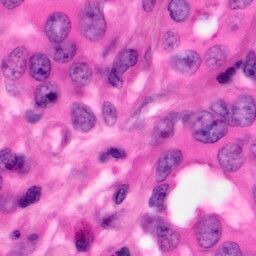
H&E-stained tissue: Pancreatic